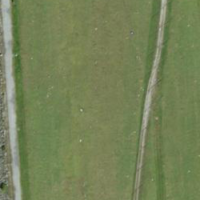
EUNIS habitat code: 26
Species observed at this site:
Chamaenerion angustifolium
Chamaenerion dodonaei